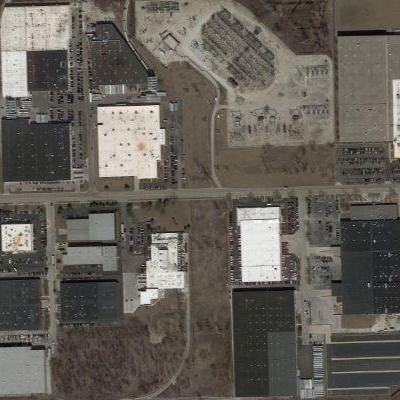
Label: Industry